Question: I am thinking of process an image to generate  in Mathematica given its powerful image processing capabilities. Could anyone give some idea as to how to do this?
Thanks a lot.
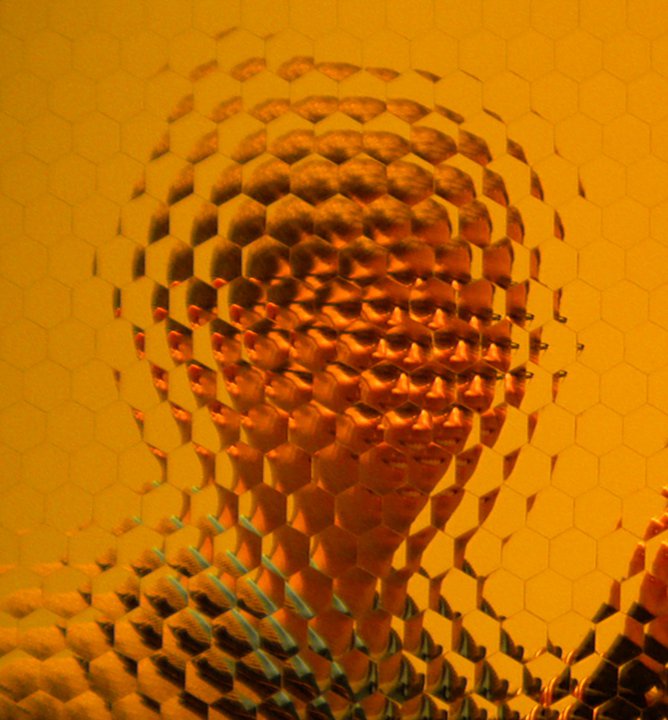
Answer: Here's one version, using a textures. It of course doesn't act as a real lens, just repeats portions of the image in an overlapping fashion.
'''
t = CurrentImage[];
(* square off the image to avoid distortion *)
t = ImageCrop[t, {240,240}];
n = 20;
Graphics[{Texture[t],
Table[
Polygon[
Table[h*{Sqrt[3]/2, 0} + (g - h)*{Sqrt[3]/4, 3/4} + {Sin[t], Cos[t]},
{t, 0., 2*Pi - Pi/3, Pi/3}
],
VertexTextureCoordinates -> Transpose[{
Rescale[
(1/4)*Sqrt[3]*(g - h) + (Sqrt[3]*h)/2.,
{-n/2, n/2},
{0, 1}
] + {0, Sqrt[3]/2, Sqrt[3]/2, 0, -(Sqrt[3]/2), -(Sqrt[3]/2)}/(n/2),
Rescale[
(3.*(g - h))/4,
{-n/2, n/2},
{0, 1}
] + {1, 1/2, -(1/2), -1, -(1/2), 1/2}/(n/2)
}]
],
{h, -n, n, 2},
{g, -n, n, 2}
]
},
PlotRange -> n/2 - 1
]
'''
Here's the above code applied to the <URL>